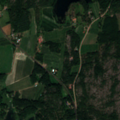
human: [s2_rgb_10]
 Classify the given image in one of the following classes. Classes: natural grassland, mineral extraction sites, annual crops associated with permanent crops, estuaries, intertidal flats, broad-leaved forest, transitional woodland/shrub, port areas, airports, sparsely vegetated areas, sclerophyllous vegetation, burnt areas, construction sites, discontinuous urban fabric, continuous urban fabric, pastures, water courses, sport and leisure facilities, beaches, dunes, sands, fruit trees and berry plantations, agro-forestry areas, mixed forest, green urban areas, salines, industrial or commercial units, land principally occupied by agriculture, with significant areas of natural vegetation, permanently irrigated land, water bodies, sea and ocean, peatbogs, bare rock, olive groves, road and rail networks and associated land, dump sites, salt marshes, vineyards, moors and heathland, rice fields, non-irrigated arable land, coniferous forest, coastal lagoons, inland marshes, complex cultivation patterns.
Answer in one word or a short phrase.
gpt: land principally occupied by agriculture, with significant areas of natural vegetation, mixed forest, transitional woodland/shrub, bare rock, water bodies